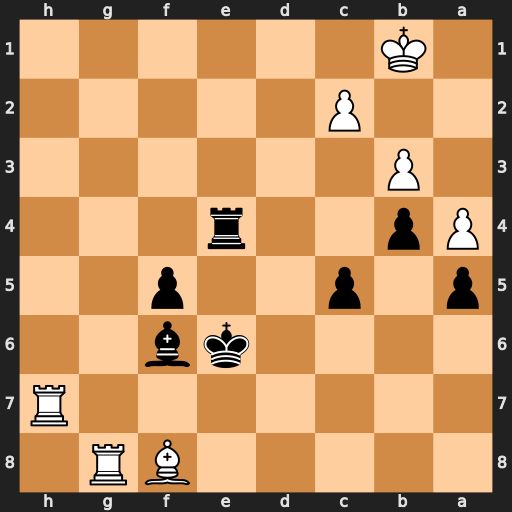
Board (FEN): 5BR1/7R/4kb2/p1p2p2/Pp2r3/1P6/2P5/1K6
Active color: b
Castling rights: -
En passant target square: -
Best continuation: Re1+ Ka2 Ra1#